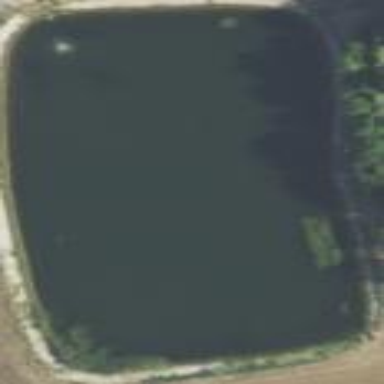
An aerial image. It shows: Reservoir area.